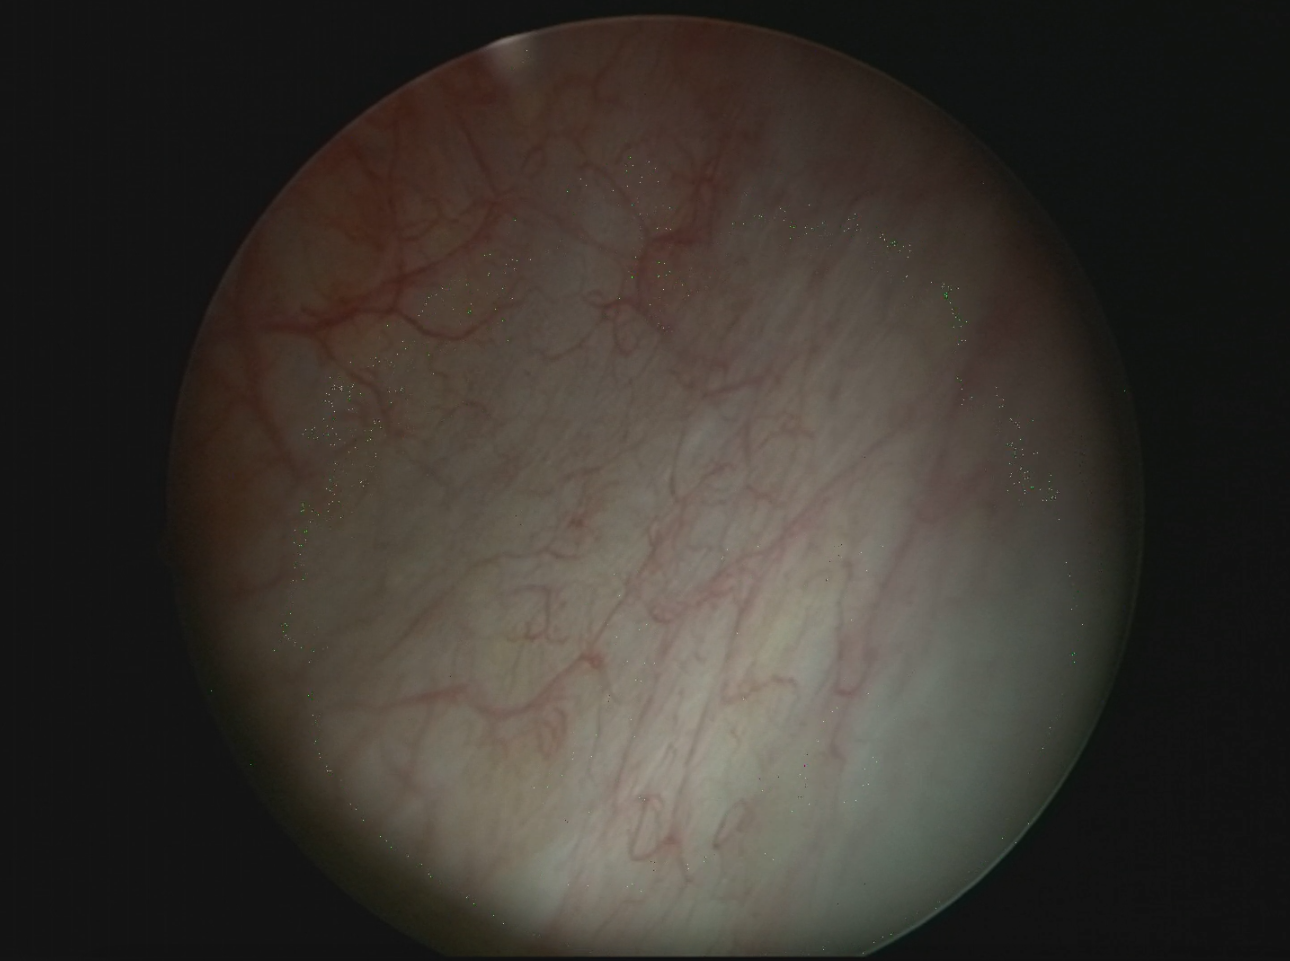
Modality: WLC
Class: Normal mucosa
Lesion: L0
Bladder cancer association: No